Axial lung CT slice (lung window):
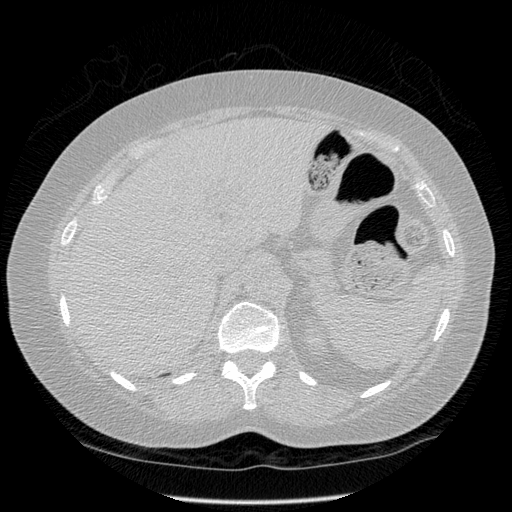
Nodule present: no